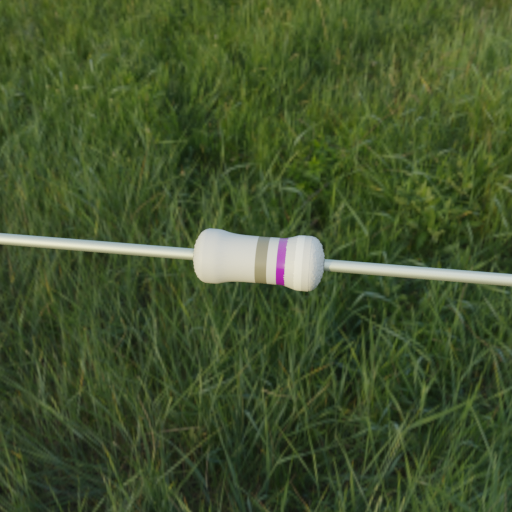
Resistor colour bands (in order): gray, violet, white